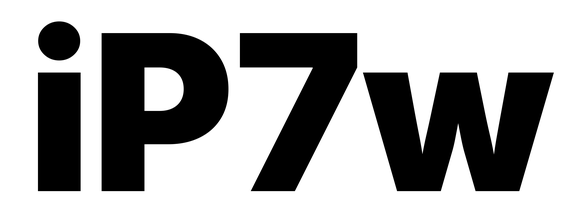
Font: Inter_Black